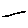
Label: line